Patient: sex F, age 63
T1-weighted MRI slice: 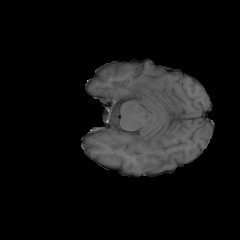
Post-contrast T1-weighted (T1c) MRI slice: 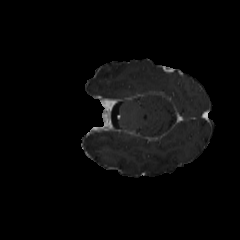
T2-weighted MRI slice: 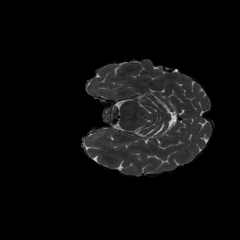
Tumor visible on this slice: no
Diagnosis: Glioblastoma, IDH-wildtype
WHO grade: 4